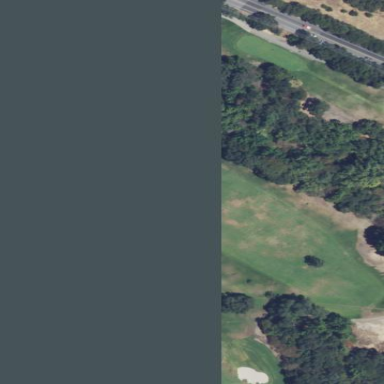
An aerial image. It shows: Area with grass used as rough in golf course.